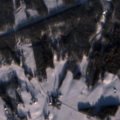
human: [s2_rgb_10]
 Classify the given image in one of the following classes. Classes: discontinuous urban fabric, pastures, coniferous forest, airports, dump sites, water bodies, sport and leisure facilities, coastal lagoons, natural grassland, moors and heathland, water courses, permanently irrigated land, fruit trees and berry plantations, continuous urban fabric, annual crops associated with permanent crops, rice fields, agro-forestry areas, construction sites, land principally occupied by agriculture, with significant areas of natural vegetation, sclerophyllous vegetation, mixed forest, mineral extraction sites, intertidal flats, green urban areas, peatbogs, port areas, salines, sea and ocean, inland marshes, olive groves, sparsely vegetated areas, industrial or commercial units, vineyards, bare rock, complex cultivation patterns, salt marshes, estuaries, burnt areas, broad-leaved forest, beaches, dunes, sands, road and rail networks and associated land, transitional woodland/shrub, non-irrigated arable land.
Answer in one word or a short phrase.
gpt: non-irrigated arable land, land principally occupied by agriculture, with significant areas of natural vegetation, coniferous forest, transitional woodland/shrub